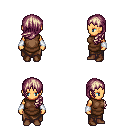
a pixel art fantasy rpg character, female body template, human, tanned skin, brown tunic, robe skirt, white blonde left-swept hairstyle, white cloth bracers, brown shoes, four views (front, back, left, right), 2x2 character sprite sheet, small pixel art, hard edges, no anti-aliasing